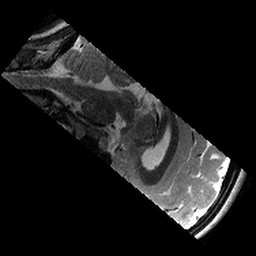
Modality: T2w
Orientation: sagittal
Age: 12
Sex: female
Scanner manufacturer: siemens
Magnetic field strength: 3 T
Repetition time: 9.23 s
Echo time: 0.067 s